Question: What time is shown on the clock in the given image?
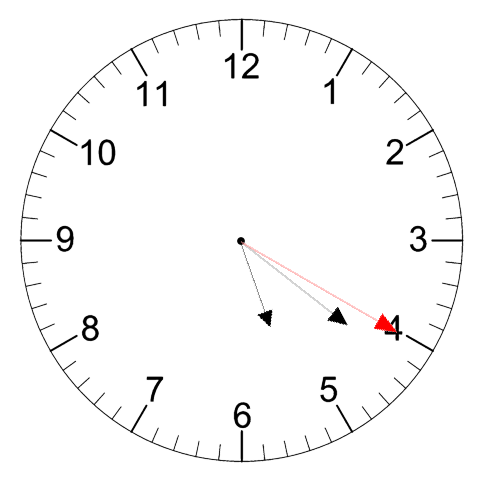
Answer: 05:21:20